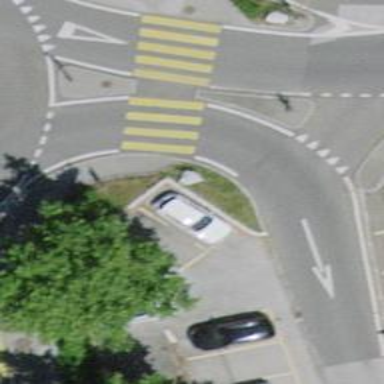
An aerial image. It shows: Kerb serving as barrier.